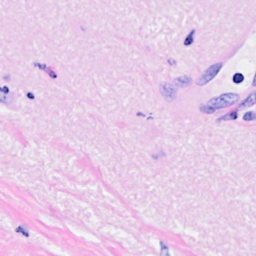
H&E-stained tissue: Breast